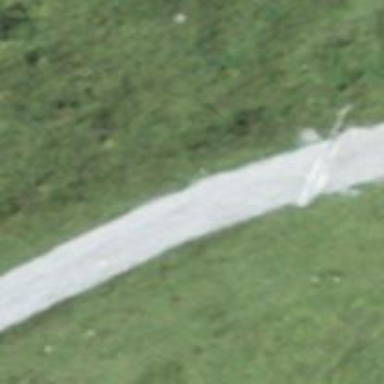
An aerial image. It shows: Gravel road of unclassified type. It appears to be downhill path.